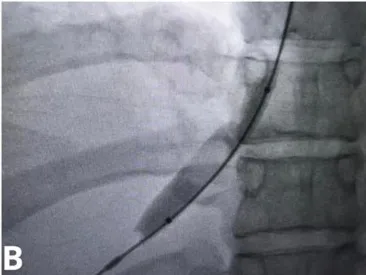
Intraoperative phlebography images of the suprahepatic vein followed by balloon angioplasty in the second intervention. In (B), pre-dilation with a 10 mm balloon. Observe the stenosis induced in the balloon.
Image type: radiology (x_ray)